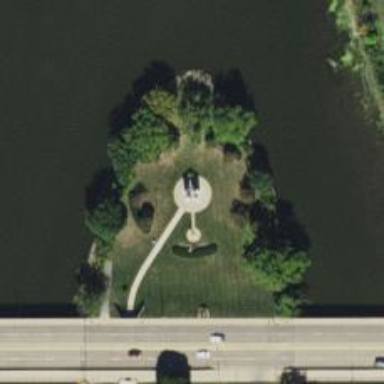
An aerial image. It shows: Memorial site with historic significance.